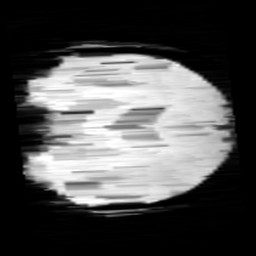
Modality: minIP
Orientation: coronal
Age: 10
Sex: male
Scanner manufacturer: siemens
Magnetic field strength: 3 T
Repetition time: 0.027 s
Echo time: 0.02 s